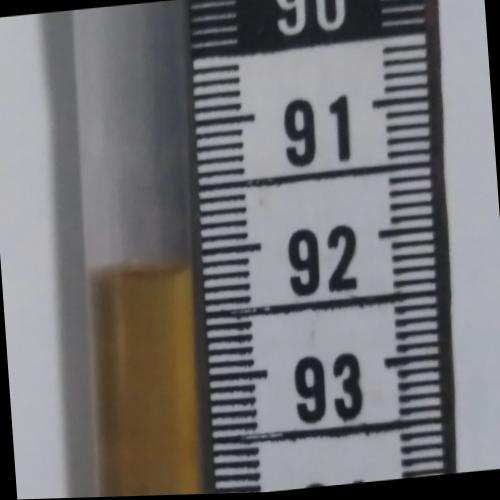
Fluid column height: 92.1 cm